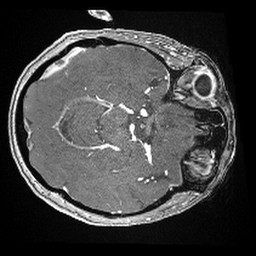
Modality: angio
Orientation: axial
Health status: ill
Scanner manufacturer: siemens
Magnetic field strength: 3 T
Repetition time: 0.021 s
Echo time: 0.00343 s